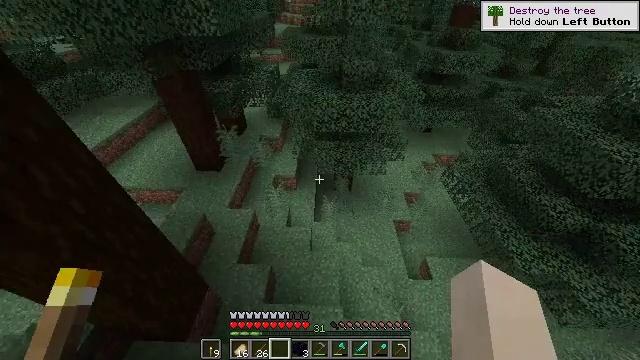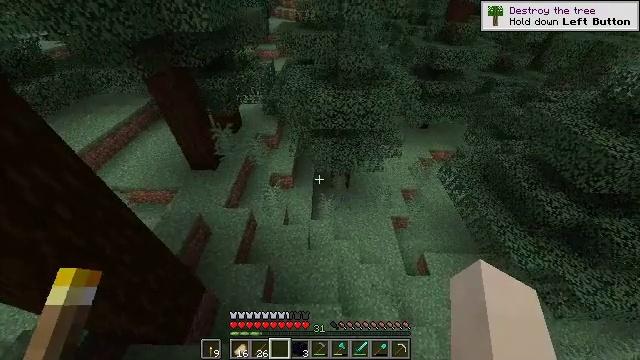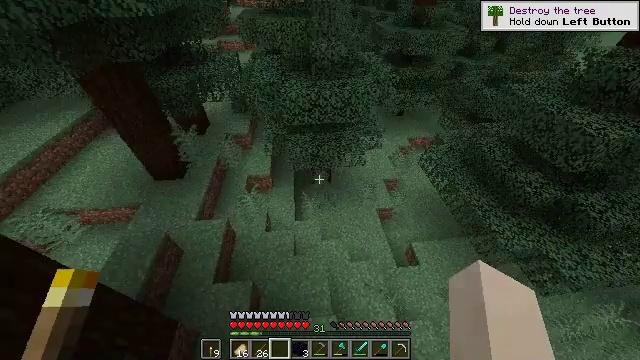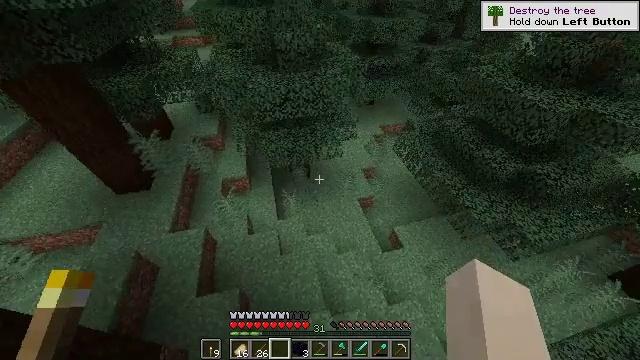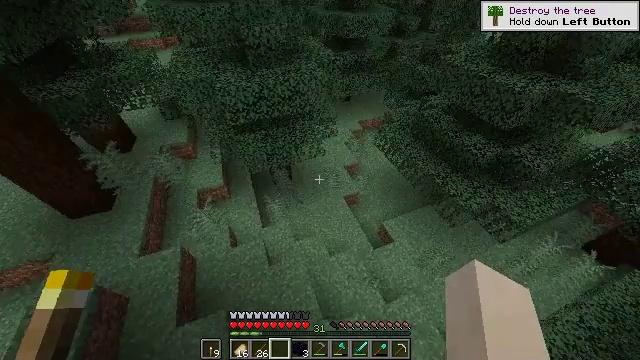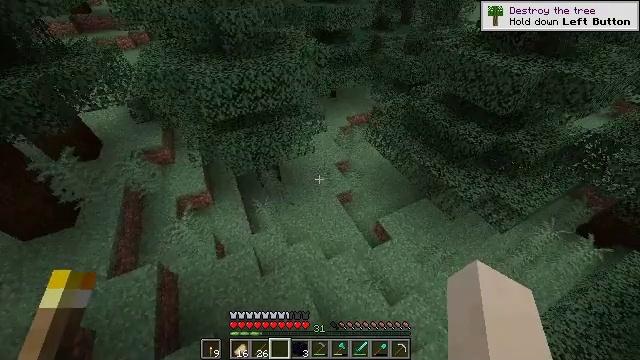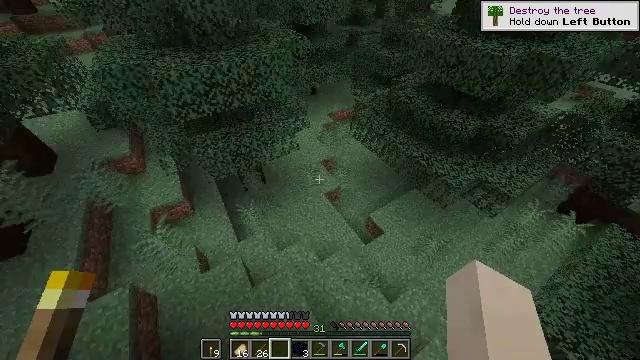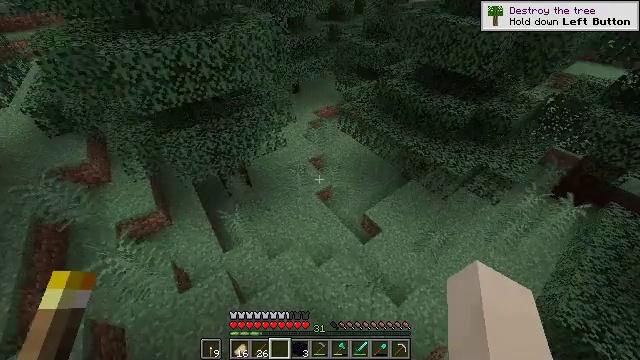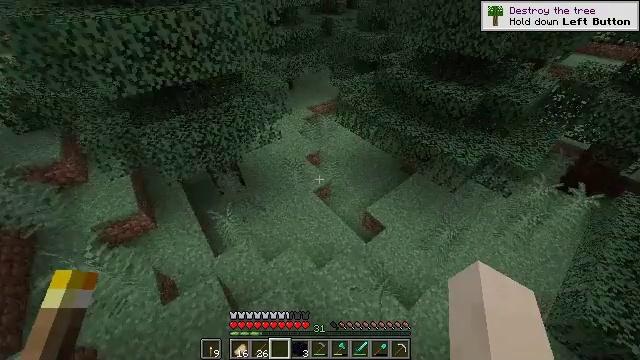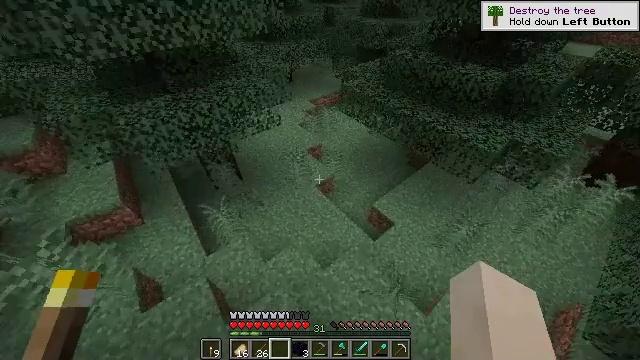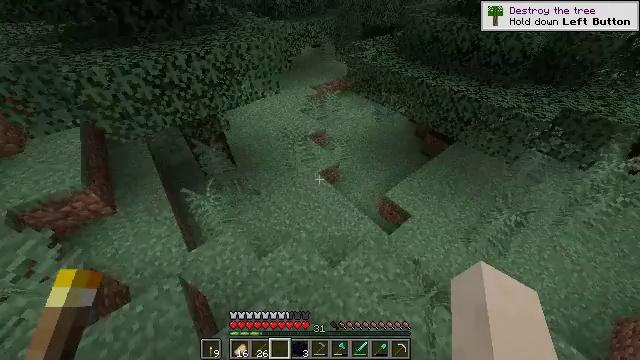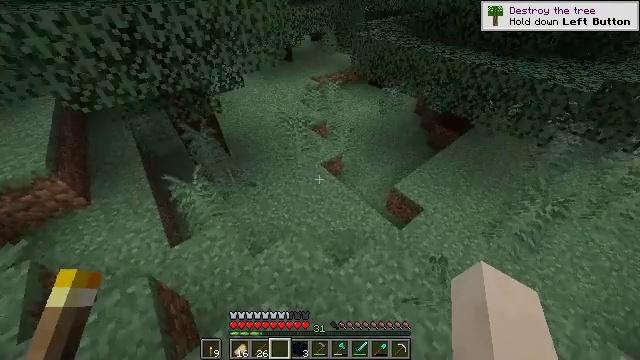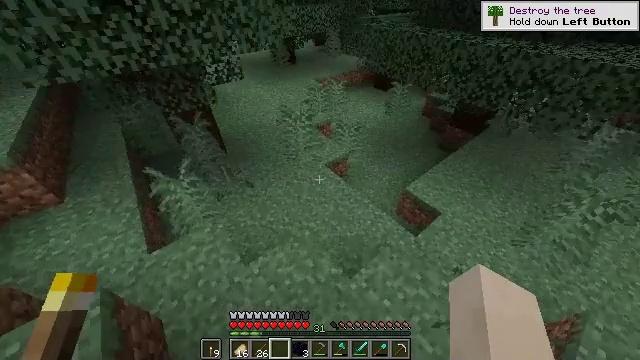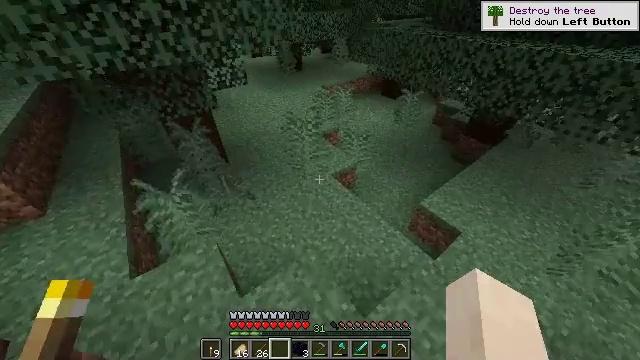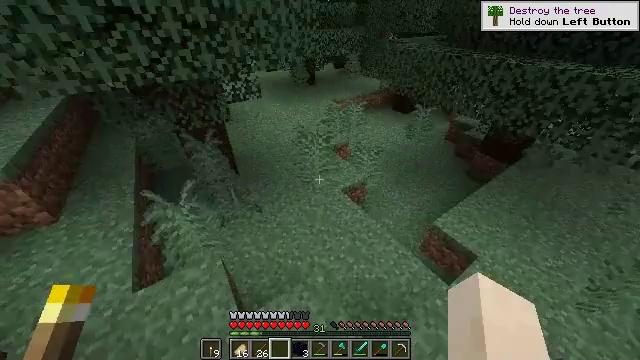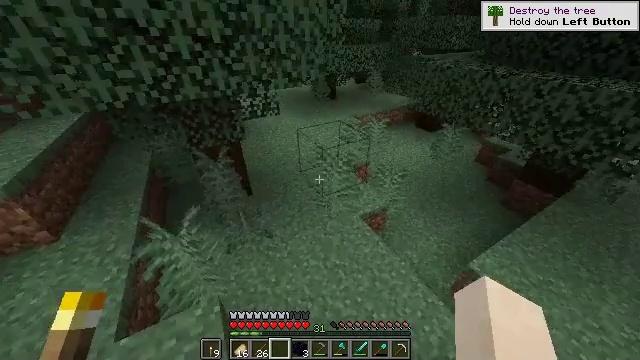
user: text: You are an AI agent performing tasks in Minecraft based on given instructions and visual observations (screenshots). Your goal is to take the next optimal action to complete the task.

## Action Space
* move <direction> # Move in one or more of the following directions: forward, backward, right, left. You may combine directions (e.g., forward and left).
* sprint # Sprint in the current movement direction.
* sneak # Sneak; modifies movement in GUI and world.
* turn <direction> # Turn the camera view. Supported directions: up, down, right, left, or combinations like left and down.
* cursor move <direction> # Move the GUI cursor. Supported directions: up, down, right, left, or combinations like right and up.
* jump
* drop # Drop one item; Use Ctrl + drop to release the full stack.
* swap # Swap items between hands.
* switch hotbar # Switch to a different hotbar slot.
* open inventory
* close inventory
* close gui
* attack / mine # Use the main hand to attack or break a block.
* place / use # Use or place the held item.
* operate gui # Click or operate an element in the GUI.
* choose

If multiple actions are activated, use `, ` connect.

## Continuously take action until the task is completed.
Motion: motion action
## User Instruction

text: Remove the large fern from the terrain.
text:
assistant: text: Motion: move forward, turn right
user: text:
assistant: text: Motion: move forward, turn right and down
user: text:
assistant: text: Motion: move forward, turn right and down
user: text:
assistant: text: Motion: move forward, turn right
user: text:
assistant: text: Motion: move forward, turn right
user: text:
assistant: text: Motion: move forward, turn right
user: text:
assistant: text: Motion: move forward, turn right
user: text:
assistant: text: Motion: move forward, turn right
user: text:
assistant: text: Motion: move forward
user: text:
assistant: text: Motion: move forward, sprint
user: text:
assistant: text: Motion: move forward, sprint
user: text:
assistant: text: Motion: move forward, sprint, turn up
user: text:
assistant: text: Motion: move forward, sprint, turn left and up
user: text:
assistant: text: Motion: move forward, sprint, turn left and up
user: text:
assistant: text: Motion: move forward, turn left and up
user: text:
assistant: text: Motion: move forward, turn left and up
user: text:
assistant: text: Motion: move forward, turn left and up
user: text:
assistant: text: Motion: move forward, turn left and up
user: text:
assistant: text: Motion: move forward, turn left and up
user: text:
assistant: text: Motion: move forward, turn up
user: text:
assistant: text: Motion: move forward, sprint, turn up
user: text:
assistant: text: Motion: move forward, sprint, turn up
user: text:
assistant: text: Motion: move forward, sprint, turn right and up
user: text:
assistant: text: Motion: move forward, turn right and up
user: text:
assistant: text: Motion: move forward
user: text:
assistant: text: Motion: move forward
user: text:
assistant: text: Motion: move forward
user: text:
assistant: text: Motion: move forward
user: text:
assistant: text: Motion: move forward
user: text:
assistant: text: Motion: move forward